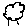
Label: cloud